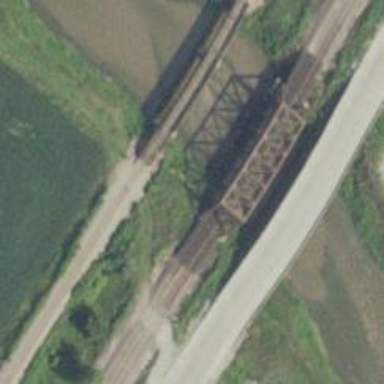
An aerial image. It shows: Truss bridge carrying railway line.